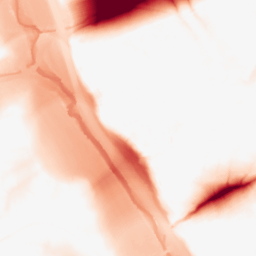
Category: morphological
Decomposition family: tophat
Decomposition parameters: size: 50
mode: black
Upsampling method: bspline
Upsampling parameters: scale: 2
Upsampling scale: 2